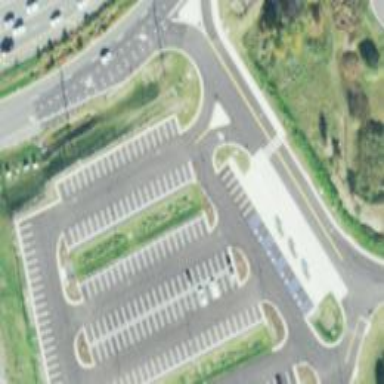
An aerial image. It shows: Parking space.